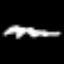
Label: squiggle